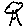
Label: tree